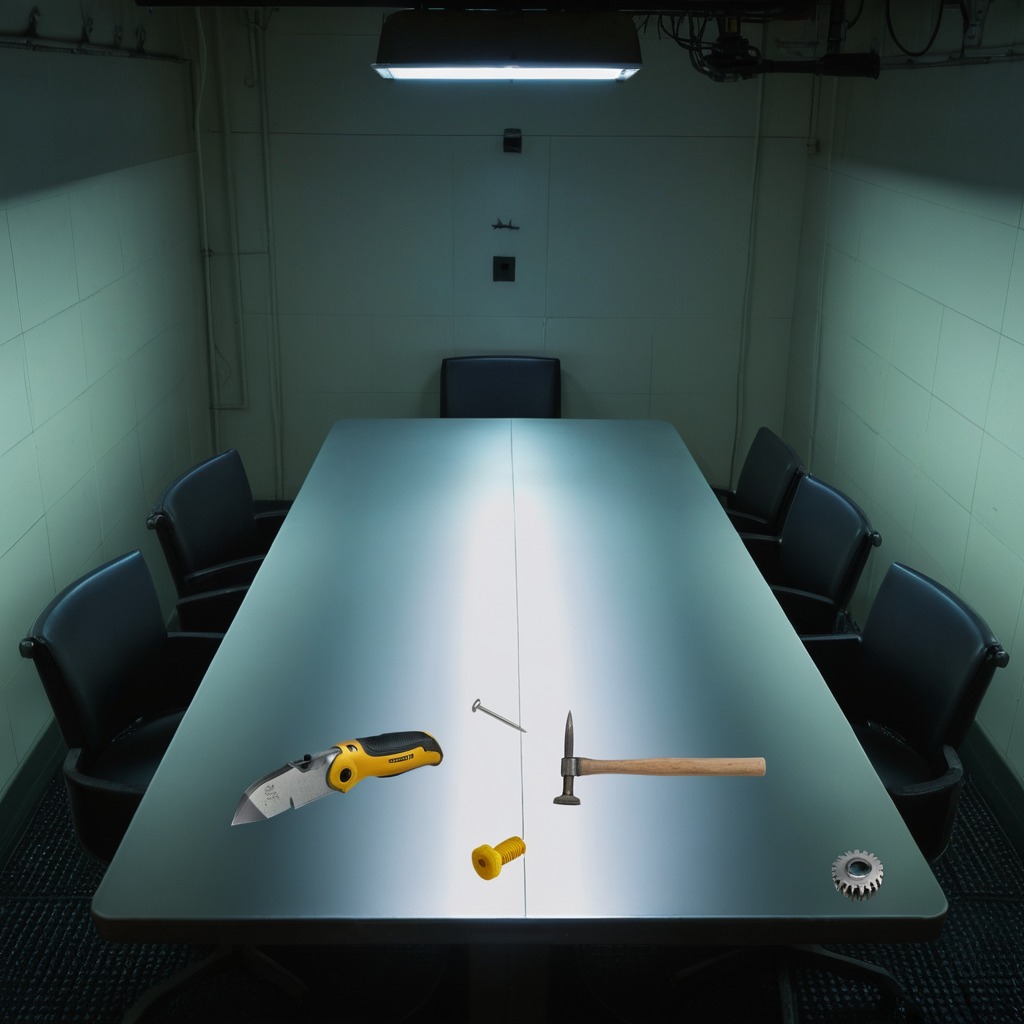
A steel gear with teeth, a utility knife, a metal machine screw, an iron nail, and a hammer are lying on the table in a railway signal maintenance room.